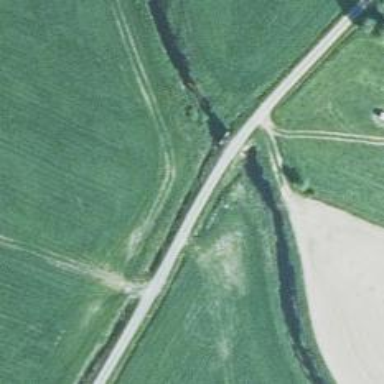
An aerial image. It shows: Culvert tunnel.